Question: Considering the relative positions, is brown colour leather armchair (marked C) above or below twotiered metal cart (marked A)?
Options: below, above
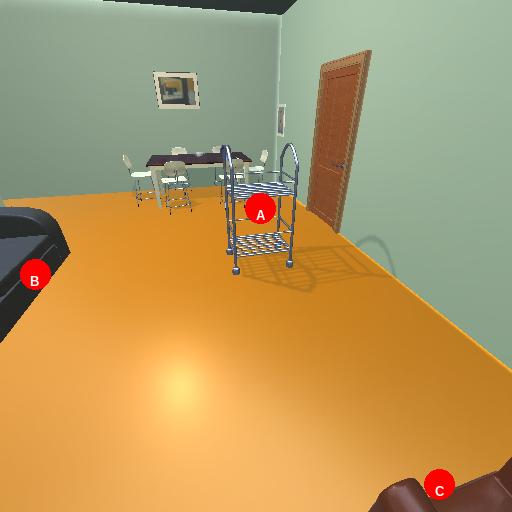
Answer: below